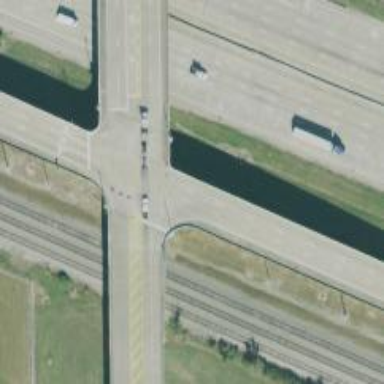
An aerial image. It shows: Secondary road with frontage road and bridge.